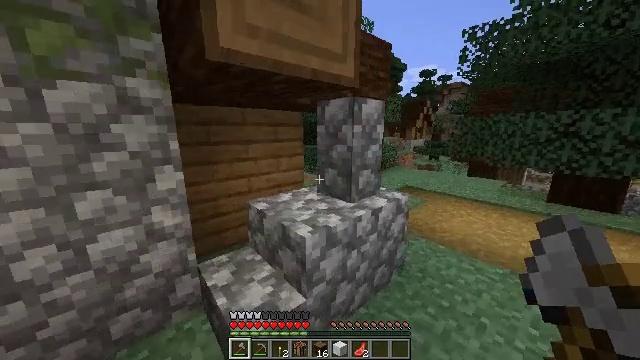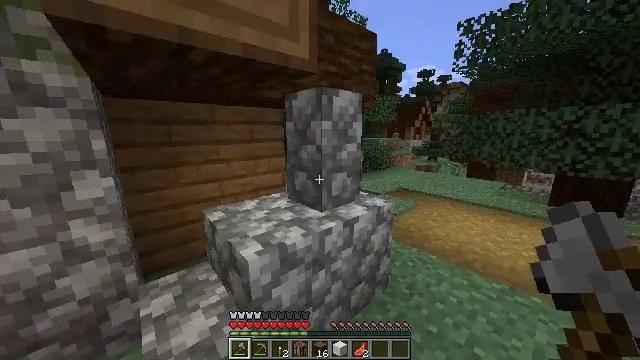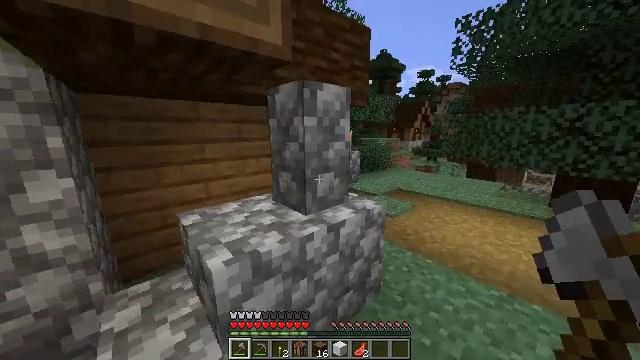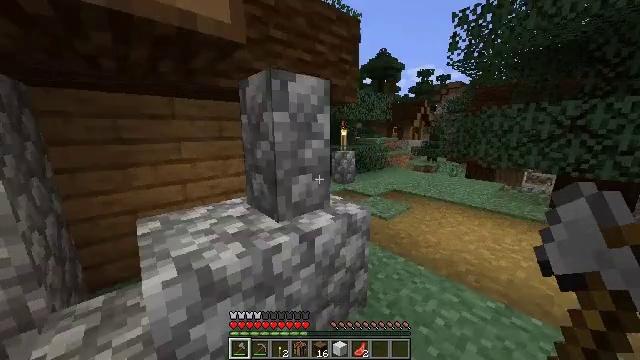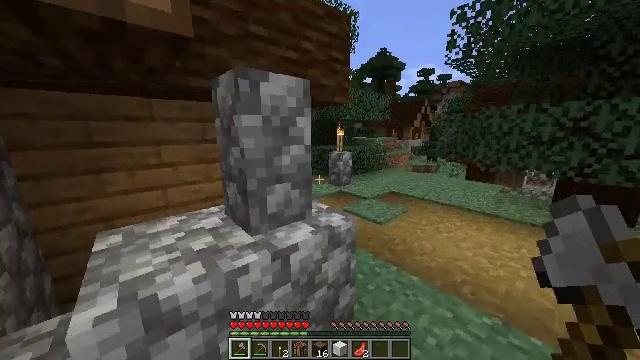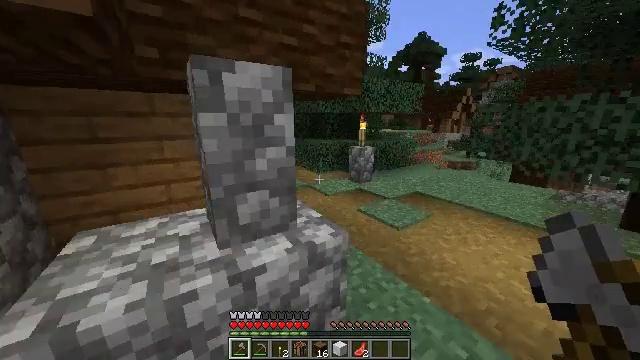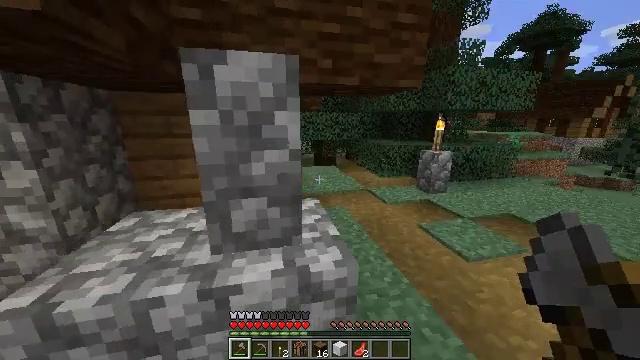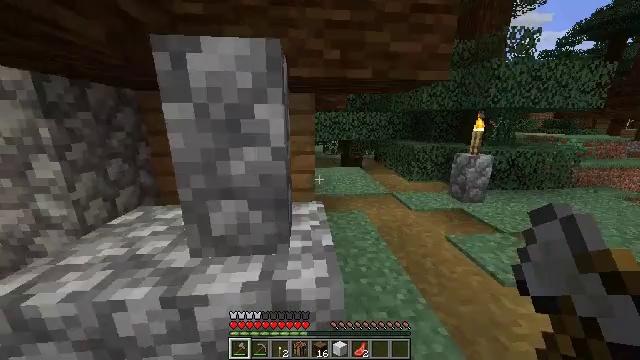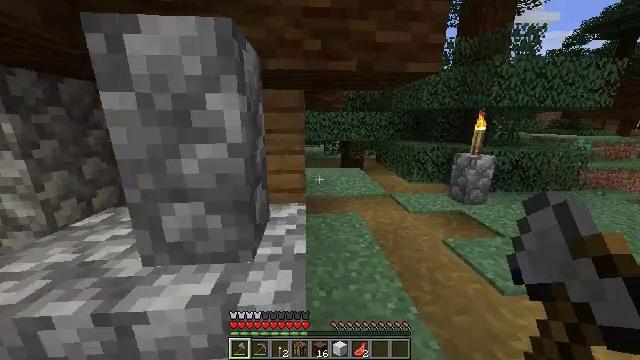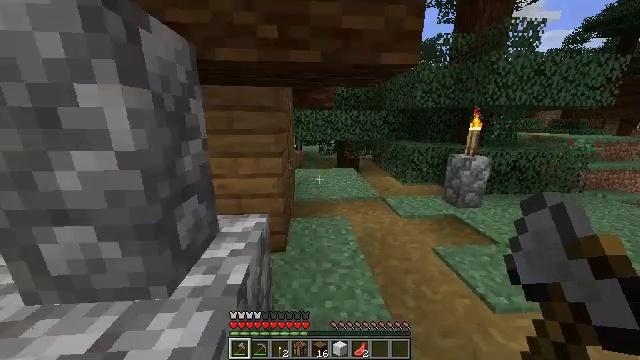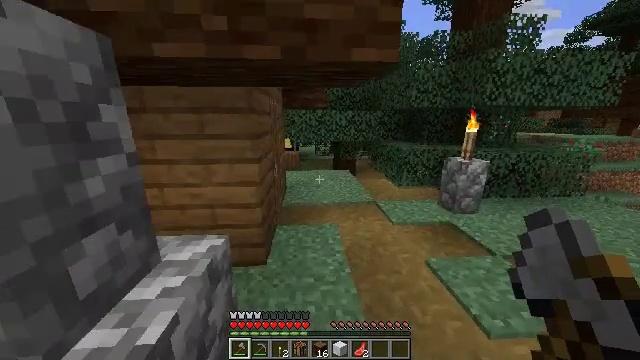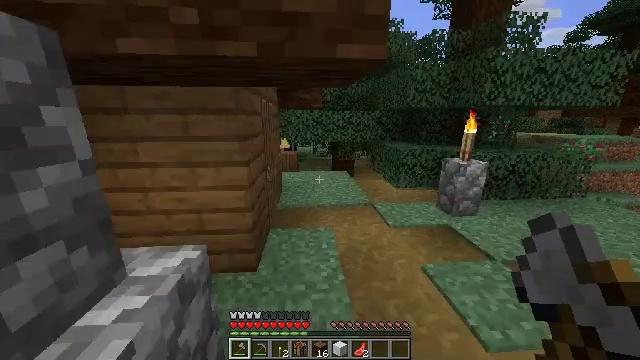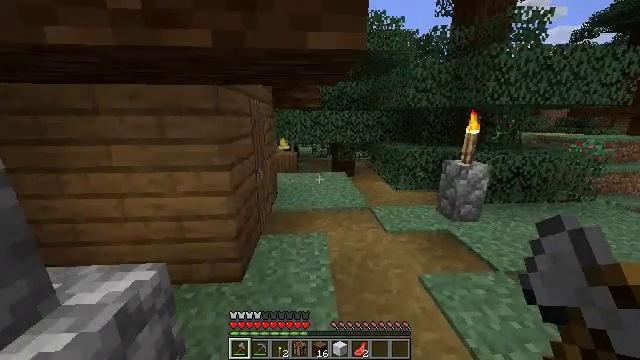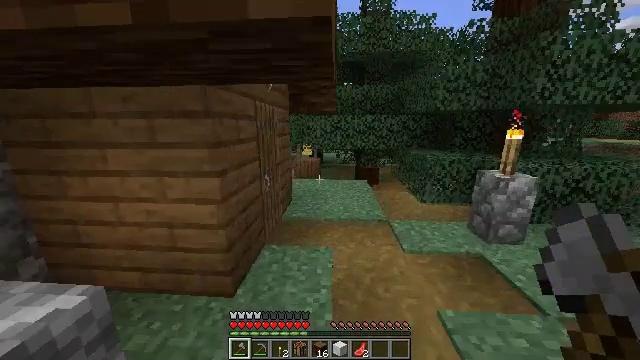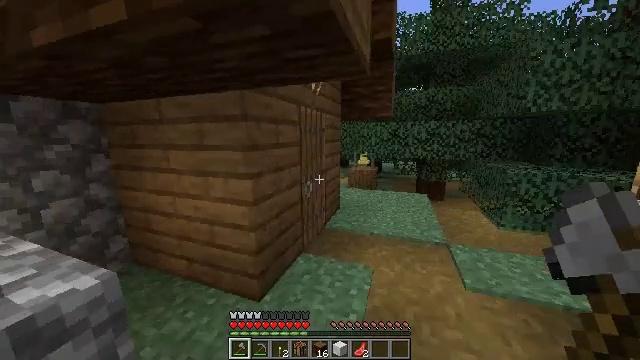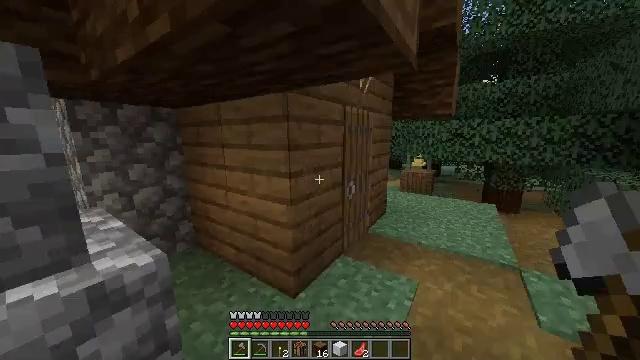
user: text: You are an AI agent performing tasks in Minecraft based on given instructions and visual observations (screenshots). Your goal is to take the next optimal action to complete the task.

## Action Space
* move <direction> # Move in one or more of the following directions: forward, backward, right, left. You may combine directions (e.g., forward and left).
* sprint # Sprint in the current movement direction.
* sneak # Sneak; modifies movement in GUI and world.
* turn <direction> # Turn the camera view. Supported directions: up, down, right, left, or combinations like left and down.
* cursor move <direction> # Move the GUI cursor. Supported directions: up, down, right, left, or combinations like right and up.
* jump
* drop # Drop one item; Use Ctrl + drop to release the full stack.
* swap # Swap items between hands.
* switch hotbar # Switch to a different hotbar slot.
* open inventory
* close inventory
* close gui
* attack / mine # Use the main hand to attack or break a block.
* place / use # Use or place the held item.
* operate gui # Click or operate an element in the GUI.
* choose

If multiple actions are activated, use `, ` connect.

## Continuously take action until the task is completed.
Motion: motion action
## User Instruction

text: Mine the blue bed to pick it up.
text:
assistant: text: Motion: move forward and move right, sprint
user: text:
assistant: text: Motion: move forward and move right, sprint
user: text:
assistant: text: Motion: move forward and move right, sprint
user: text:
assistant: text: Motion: move forward and move right, sprint
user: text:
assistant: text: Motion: move forward and move right, sprint, turn left and down
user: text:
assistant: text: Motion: move forward and move right, sprint, turn left
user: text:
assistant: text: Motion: move forward and move right, sprint, turn left
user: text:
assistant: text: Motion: move forward and move right, sprint
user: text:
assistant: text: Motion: move forward and move right, sprint
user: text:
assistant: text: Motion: move forward and move right, sprint
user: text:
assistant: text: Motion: move forward and move right, sprint
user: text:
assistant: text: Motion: move forward and move right, sprint
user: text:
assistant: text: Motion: move forward and move right, sprint, turn left and up
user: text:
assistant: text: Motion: move forward and move right, sprint, turn left and up
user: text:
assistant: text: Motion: move forward and move right, sprint, turn left
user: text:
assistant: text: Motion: move forward and move right, sprint, turn left
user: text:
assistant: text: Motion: move forward and move right, sprint, turn left
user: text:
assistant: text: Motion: move forward and move right, sprint
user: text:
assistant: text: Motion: move forward and move right, sprint
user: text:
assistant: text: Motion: move forward and move right, sprint
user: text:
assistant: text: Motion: move forward and move right, sprint, turn left and down
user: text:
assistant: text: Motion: move forward and move right, sprint, turn left and down
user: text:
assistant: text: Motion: move forward, sprint, turn left and down, use / place
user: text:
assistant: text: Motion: move forward, turn left, use / place
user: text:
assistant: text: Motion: move forward, turn left and down, use / place
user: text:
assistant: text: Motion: move forward, turn left
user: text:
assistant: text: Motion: move forward, turn left
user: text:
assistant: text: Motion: move forward, turn left
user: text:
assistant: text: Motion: move forward
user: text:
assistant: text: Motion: move forward